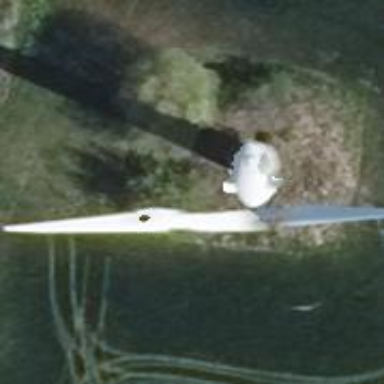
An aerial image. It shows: Wind generator powered by wind. The generator type is horizontal axis and it uses wind turbines.